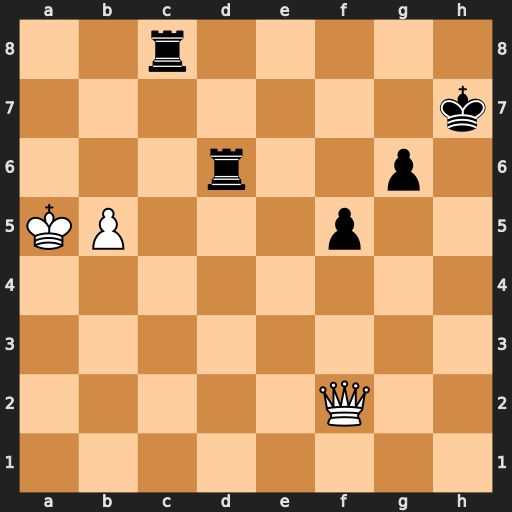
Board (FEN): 2r5/7k/3r2p1/KP3p2/8/8/5Q2/8
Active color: w
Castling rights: -
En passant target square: -
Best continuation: Qh2+ Kg7 Qxd6